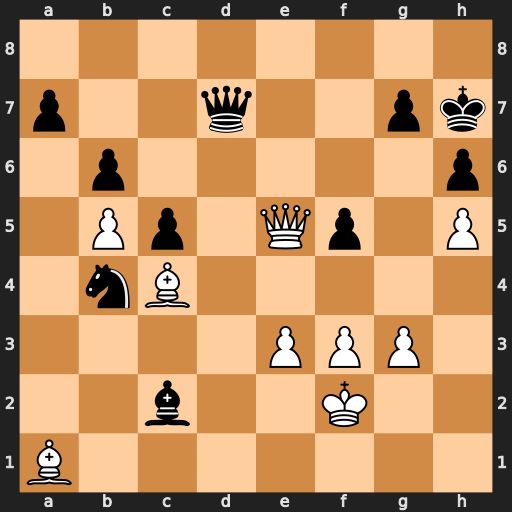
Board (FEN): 8/p2q2pk/1p5p/1Pp1Qp1P/1nB5/4PPP1/2b2K2/B7
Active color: w
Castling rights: -
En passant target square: -
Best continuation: Kg2 Be4 fxe4